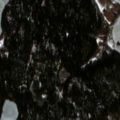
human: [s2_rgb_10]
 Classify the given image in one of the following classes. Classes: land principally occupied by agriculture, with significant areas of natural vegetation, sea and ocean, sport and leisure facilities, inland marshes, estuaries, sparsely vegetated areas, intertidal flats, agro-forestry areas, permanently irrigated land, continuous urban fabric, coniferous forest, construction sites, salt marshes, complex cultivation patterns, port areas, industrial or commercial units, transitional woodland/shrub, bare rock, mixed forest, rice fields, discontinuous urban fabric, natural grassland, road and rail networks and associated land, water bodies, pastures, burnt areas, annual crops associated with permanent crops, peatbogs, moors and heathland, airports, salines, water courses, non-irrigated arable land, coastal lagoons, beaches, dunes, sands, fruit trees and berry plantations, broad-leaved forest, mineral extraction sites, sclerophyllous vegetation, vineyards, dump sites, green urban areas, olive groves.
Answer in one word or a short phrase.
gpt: coniferous forest, mixed forest, water bodies